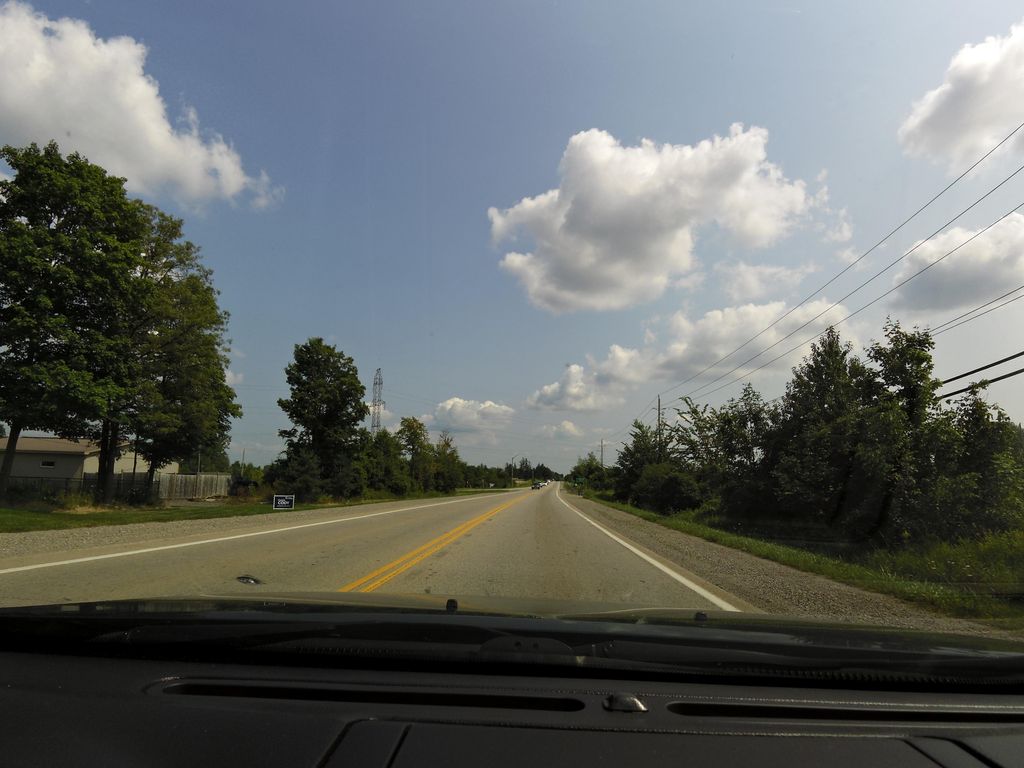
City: kitchener-waterloo